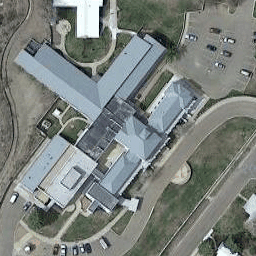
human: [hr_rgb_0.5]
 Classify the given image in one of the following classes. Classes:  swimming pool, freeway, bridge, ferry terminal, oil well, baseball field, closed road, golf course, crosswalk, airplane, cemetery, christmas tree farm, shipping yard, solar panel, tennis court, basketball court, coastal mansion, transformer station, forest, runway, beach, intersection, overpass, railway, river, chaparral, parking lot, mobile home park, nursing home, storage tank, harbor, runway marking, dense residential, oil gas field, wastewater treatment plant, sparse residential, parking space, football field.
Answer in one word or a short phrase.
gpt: nursing home